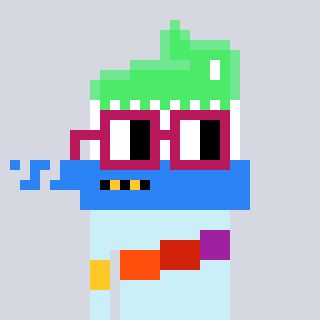
a pixel art character with square dark red glasses, a toothbrush-shaped head and a cold-colored body on a cool background